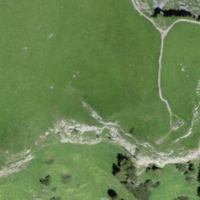
EUNIS habitat code: 26
Species observed at this site:
Aster alpinus
Allium victorialis
Campanula glomerata
Anemonastrum narcissiflorum
Lilium bulbiferum